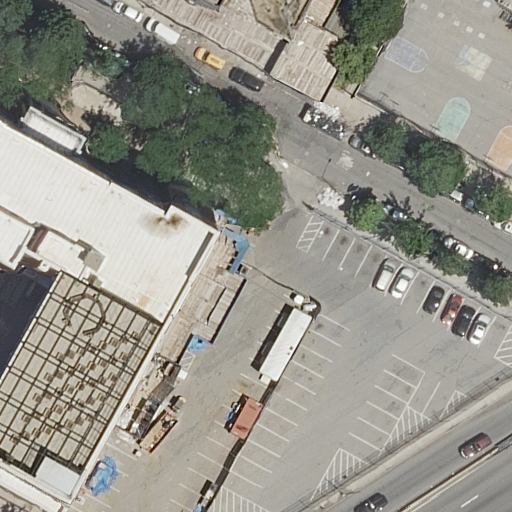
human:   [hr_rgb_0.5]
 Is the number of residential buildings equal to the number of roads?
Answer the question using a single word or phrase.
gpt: no

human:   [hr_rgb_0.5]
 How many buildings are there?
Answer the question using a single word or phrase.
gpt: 2

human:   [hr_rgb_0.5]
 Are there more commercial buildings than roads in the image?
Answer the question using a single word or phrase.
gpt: no

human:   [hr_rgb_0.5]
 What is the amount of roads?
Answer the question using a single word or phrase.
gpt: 13

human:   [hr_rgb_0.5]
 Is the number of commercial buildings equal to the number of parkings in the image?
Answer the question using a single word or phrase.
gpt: no

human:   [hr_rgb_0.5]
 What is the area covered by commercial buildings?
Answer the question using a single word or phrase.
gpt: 0m2

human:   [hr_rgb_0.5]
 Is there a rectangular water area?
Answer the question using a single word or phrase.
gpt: no

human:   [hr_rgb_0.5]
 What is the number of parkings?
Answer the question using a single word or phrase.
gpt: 1

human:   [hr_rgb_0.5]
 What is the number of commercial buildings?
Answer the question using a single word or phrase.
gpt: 0

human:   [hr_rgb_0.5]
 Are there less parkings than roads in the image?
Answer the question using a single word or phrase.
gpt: yes

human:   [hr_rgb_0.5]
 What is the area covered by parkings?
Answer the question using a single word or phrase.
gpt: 3298m2

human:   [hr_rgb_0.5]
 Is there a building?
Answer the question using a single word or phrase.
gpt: yes

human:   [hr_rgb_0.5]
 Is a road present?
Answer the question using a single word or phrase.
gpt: yes

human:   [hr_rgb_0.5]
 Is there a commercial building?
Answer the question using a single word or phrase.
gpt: no

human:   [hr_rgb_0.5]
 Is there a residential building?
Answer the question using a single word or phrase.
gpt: yes

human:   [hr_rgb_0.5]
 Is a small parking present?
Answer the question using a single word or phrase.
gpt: no

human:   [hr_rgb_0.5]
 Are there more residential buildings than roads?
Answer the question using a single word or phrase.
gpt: no

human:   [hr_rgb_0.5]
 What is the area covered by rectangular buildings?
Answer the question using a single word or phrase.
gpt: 0m2

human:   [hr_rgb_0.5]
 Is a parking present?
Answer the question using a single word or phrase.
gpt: yes

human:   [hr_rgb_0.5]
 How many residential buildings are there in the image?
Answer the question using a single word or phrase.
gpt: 1

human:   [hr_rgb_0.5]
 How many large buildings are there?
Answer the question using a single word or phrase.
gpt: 1

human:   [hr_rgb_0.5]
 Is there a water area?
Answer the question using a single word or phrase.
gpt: no

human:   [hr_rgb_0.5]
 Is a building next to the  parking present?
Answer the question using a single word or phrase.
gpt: yes

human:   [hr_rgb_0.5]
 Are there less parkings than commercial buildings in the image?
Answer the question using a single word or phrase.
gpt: no

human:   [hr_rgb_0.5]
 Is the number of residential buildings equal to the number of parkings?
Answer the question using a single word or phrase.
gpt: yes

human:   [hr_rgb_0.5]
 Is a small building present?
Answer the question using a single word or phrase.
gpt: yes

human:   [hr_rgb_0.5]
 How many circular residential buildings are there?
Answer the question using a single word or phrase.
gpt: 0

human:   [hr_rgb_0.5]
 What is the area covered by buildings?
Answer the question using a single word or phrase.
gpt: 1918m2

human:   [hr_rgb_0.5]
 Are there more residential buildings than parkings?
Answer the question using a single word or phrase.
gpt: no

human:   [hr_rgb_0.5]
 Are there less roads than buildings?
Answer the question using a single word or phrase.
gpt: no

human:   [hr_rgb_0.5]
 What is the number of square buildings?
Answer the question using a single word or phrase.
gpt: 0

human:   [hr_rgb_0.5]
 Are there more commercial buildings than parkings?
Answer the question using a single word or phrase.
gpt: no

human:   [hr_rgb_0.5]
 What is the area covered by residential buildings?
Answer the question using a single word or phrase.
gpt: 52m2

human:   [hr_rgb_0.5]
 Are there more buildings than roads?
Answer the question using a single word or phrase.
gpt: no

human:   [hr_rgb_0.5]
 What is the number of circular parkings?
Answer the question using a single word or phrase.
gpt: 0

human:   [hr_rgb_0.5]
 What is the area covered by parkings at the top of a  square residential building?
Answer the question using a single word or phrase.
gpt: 0m2

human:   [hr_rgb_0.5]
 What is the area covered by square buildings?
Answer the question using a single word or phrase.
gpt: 0m2

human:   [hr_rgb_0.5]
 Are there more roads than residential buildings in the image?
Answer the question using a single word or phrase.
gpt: yes

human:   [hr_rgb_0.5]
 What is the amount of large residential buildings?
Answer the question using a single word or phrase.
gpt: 0

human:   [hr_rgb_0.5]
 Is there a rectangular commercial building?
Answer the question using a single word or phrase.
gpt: no

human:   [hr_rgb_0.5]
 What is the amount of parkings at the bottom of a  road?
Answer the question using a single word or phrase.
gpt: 1

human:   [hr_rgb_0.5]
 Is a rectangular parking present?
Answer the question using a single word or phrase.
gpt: no

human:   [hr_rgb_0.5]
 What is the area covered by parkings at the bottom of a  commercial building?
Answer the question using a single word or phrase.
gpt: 0m2

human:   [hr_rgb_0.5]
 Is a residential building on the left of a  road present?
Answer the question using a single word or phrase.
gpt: yes

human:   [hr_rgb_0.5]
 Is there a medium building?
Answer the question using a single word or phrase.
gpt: no

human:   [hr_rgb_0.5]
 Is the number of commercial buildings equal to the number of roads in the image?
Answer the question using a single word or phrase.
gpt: no

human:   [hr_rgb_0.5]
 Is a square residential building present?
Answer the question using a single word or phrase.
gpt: no

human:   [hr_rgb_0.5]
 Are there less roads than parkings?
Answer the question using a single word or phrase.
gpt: no

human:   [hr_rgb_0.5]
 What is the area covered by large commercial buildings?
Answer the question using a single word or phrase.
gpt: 0m2

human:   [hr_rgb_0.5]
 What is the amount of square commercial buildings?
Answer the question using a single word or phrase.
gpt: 0

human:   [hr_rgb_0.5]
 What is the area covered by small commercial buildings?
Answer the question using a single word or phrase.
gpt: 0m2

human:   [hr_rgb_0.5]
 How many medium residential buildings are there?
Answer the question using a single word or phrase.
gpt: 0

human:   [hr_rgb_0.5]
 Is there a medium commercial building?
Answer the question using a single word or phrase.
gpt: no

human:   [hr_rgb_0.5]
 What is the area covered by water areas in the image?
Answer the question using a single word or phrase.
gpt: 0m2

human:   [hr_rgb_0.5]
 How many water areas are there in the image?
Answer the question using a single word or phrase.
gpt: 0

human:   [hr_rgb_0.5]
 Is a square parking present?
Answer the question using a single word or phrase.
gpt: no

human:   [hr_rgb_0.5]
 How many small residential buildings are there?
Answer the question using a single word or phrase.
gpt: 1

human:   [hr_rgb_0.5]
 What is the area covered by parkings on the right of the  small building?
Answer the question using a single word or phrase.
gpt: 0m2

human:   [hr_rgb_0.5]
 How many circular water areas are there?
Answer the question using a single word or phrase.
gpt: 0

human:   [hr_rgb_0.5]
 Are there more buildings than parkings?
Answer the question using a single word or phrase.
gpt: yes

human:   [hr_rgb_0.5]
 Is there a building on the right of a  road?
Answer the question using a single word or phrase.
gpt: yes

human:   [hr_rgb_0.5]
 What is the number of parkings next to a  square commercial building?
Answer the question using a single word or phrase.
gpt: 0

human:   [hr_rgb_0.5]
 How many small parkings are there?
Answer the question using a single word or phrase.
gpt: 0

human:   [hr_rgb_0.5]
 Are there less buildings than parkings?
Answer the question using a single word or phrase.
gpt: no